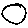
Label: circle